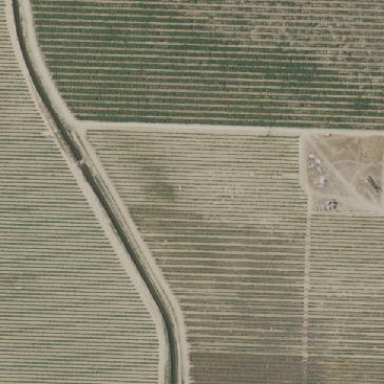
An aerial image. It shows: Vineyard.